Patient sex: M
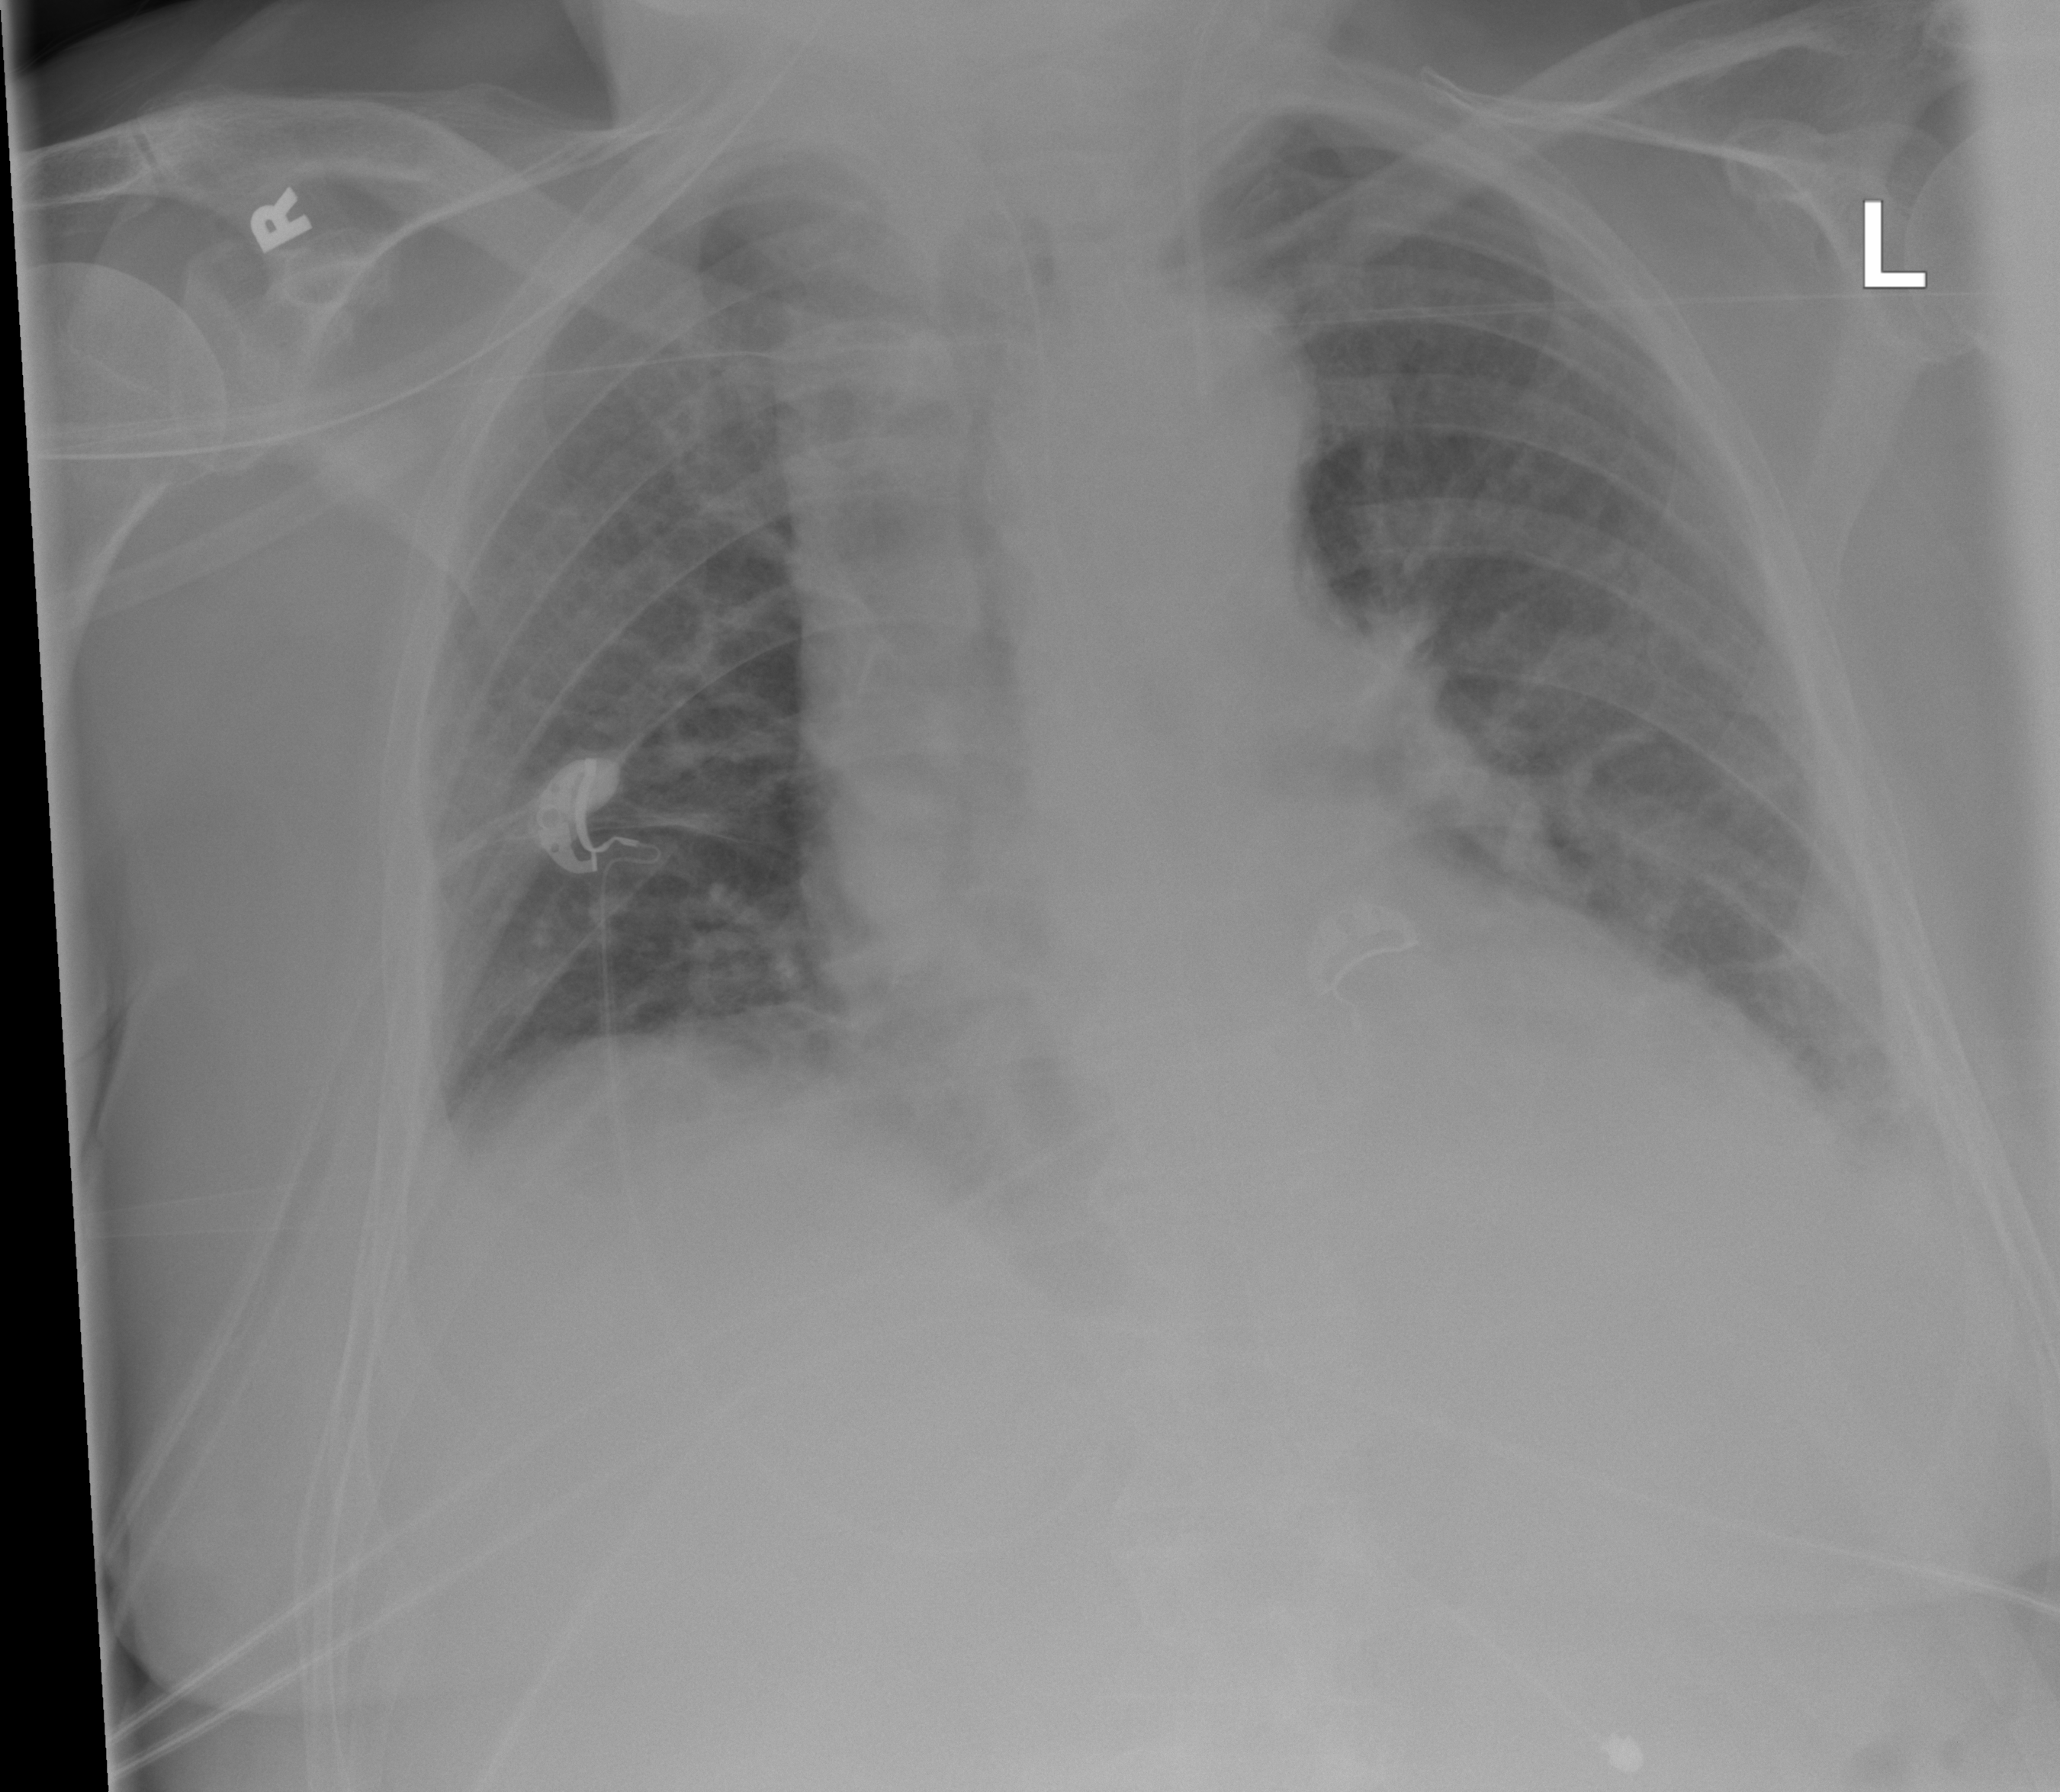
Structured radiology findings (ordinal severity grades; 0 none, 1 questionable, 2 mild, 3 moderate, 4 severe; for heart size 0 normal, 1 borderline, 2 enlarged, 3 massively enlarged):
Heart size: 2
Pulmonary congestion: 0
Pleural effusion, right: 0
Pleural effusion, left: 2
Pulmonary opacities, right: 0
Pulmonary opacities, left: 0
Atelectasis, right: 0
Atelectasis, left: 2